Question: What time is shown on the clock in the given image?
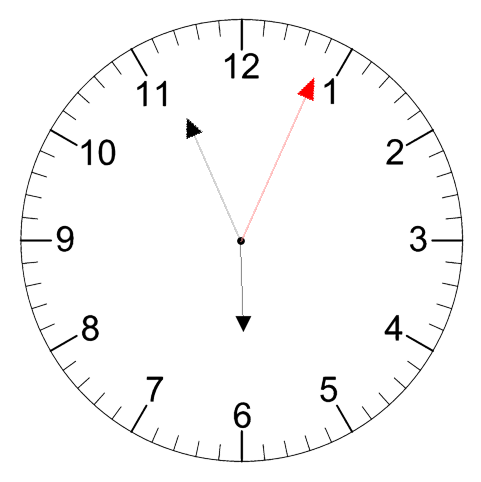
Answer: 05:56:04